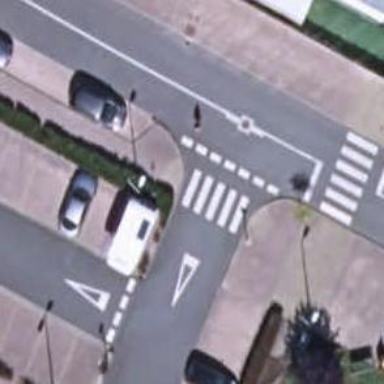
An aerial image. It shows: Marked road crossing.